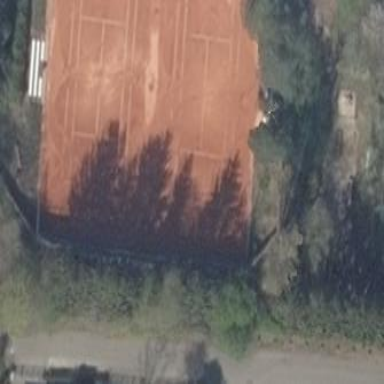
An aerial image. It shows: Tennis court in leisure pitch.